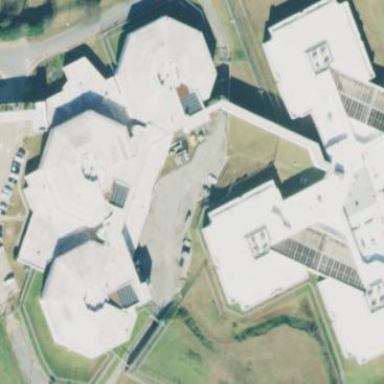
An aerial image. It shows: Prison.